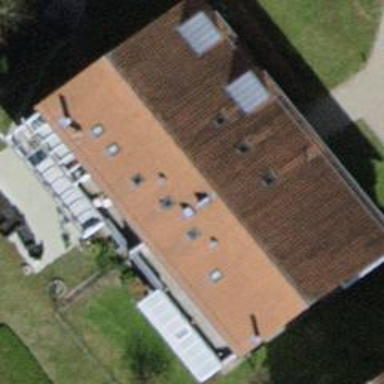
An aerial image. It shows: Gabled roof on pitched apartment building.